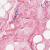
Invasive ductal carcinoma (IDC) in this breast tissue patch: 0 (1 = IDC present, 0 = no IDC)